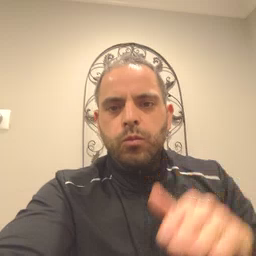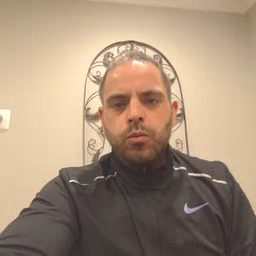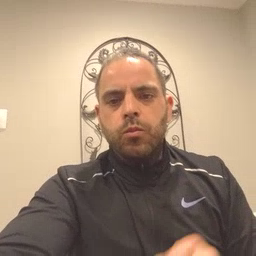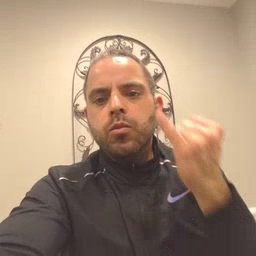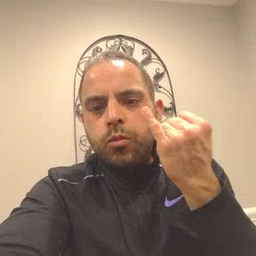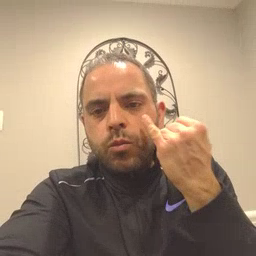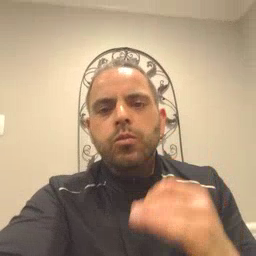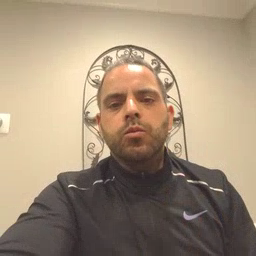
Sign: if